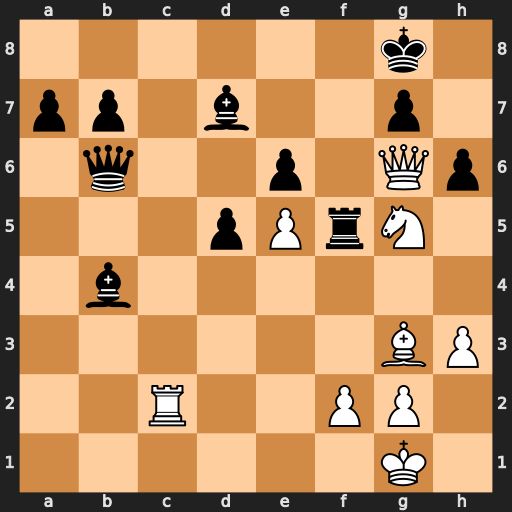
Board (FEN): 6k1/pp1b2p1/1q2p1Qp/3pPrN1/1b6/6BP/2R2PP1/6K1
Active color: w
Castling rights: -
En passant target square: -
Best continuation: Qh7+ Kf8 Qh8+ Ke7 Qxg7+